Question: I have the following dataset with daily collected data.
'''
R> toydata
date group coef
1 2011-11-04 23:59:59 1 2.32
2 2011-11-05 23:59:59 1 2.34
3 2011-11-06 23:59:59 1 2.46
4 2011-11-07 23:59:59 1 2.68
5 2011-11-04 23:59:59 2 2.17
6 2011-11-05 23:59:59 2 1.90
7 2011-11-06 23:59:59 2 2.13
8 2011-11-07 23:59:59 2 2.52
'''
Everythings seems to work fine:
'''
R> toydata$date
[1] "2011-11-04 23:59:59 EST" "2011-11-05 23:59:59 EST"
[3] "2011-11-06 23:59:59 EST" "2011-11-07 23:59:59 EST"
[5] "2011-11-04 23:59:59 EST" "2011-11-05 23:59:59 EST"
[7] "2011-11-06 23:59:59 EST" "2011-11-07 23:59:59 EST"
'''
and
'''
R> format(toydata$date, "%d-%b")
[1] "04-Nov" "05-Nov" "06-Nov" "07-Nov" "04-Nov" "05-Nov" "06-Nov" "07-Nov"
'''
However, when I try to plot it using ggplot2 using the following code
'''
R> p <- ggplot(toydata, aes(x = date, y = coef, group = group))
R> pq <- p + geom_line(aes(colour = group)) +
+ scale_x_datetime(major = "1 day", format = "%d-%b")
'''
I get an unexpected result:

As you can see, November, 6 is duplicated. I can get around this problem by just treating the labels in x as strings and not as dates, but I am curious about why this is happening. Am I missing something obvious?
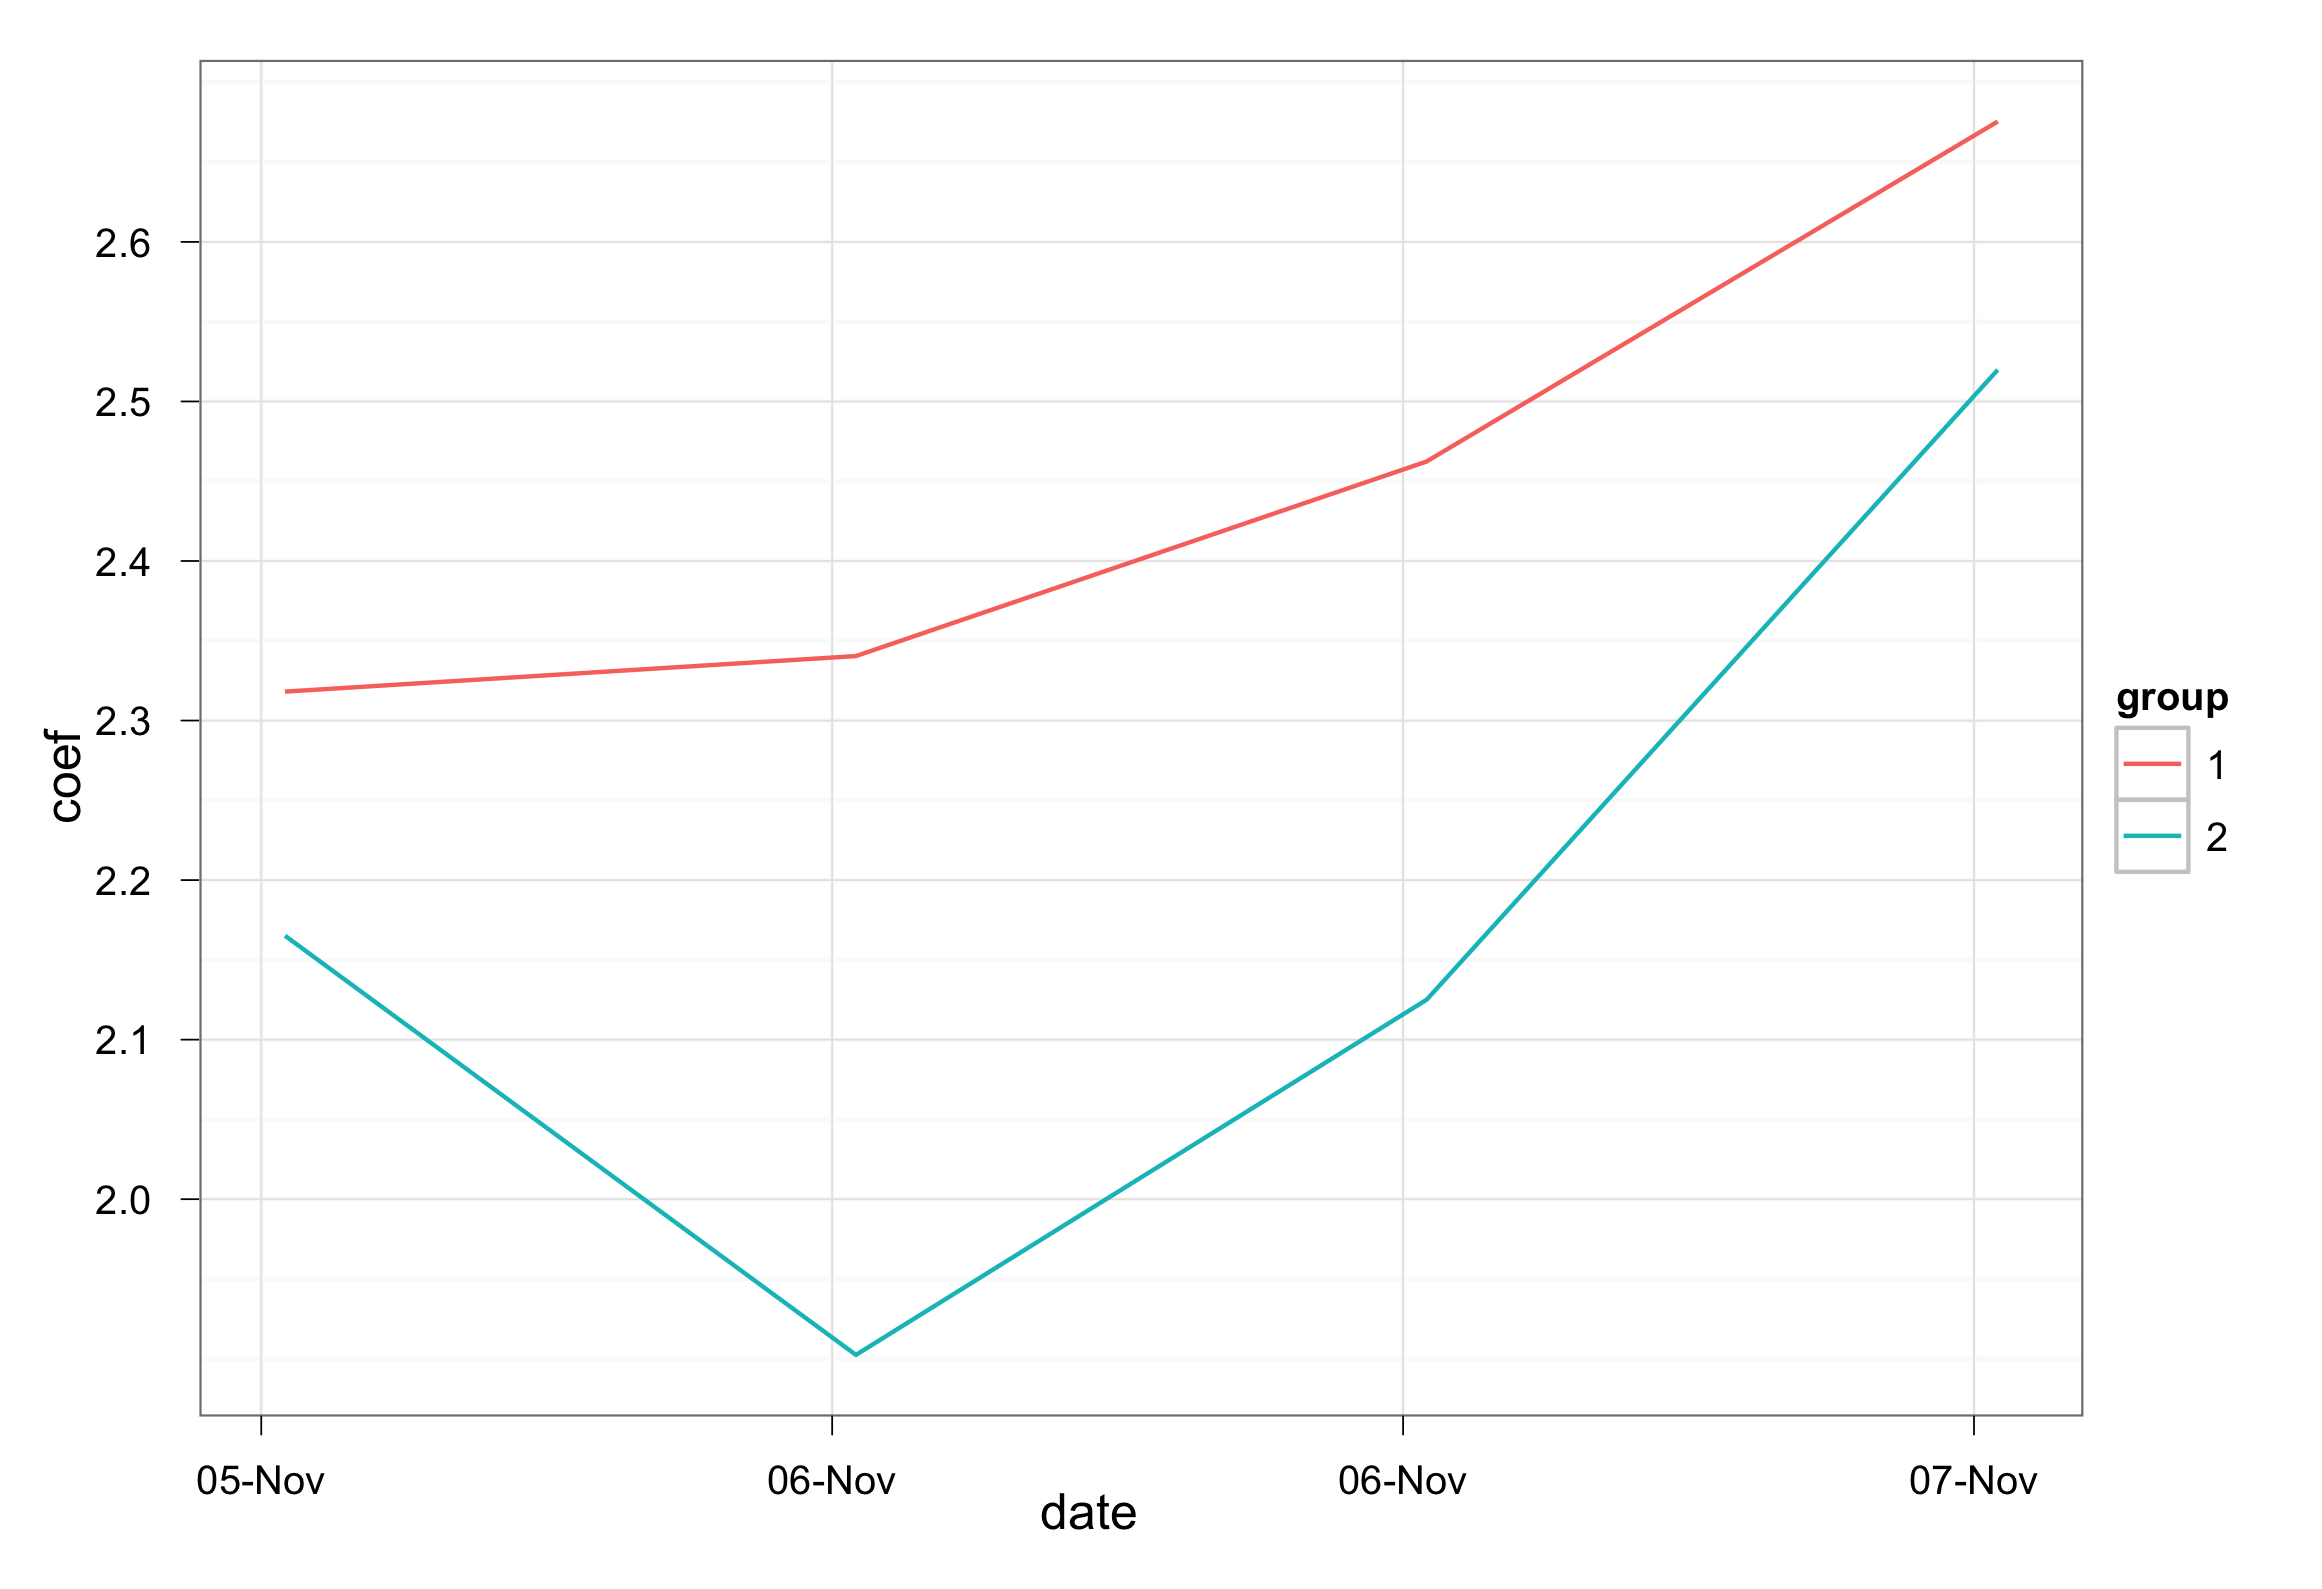
Answer: Just specify 'tz='EST'' and it works for me. Whatever the default is is repeating Nov 6 because of the daylight savings time switch.